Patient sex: M
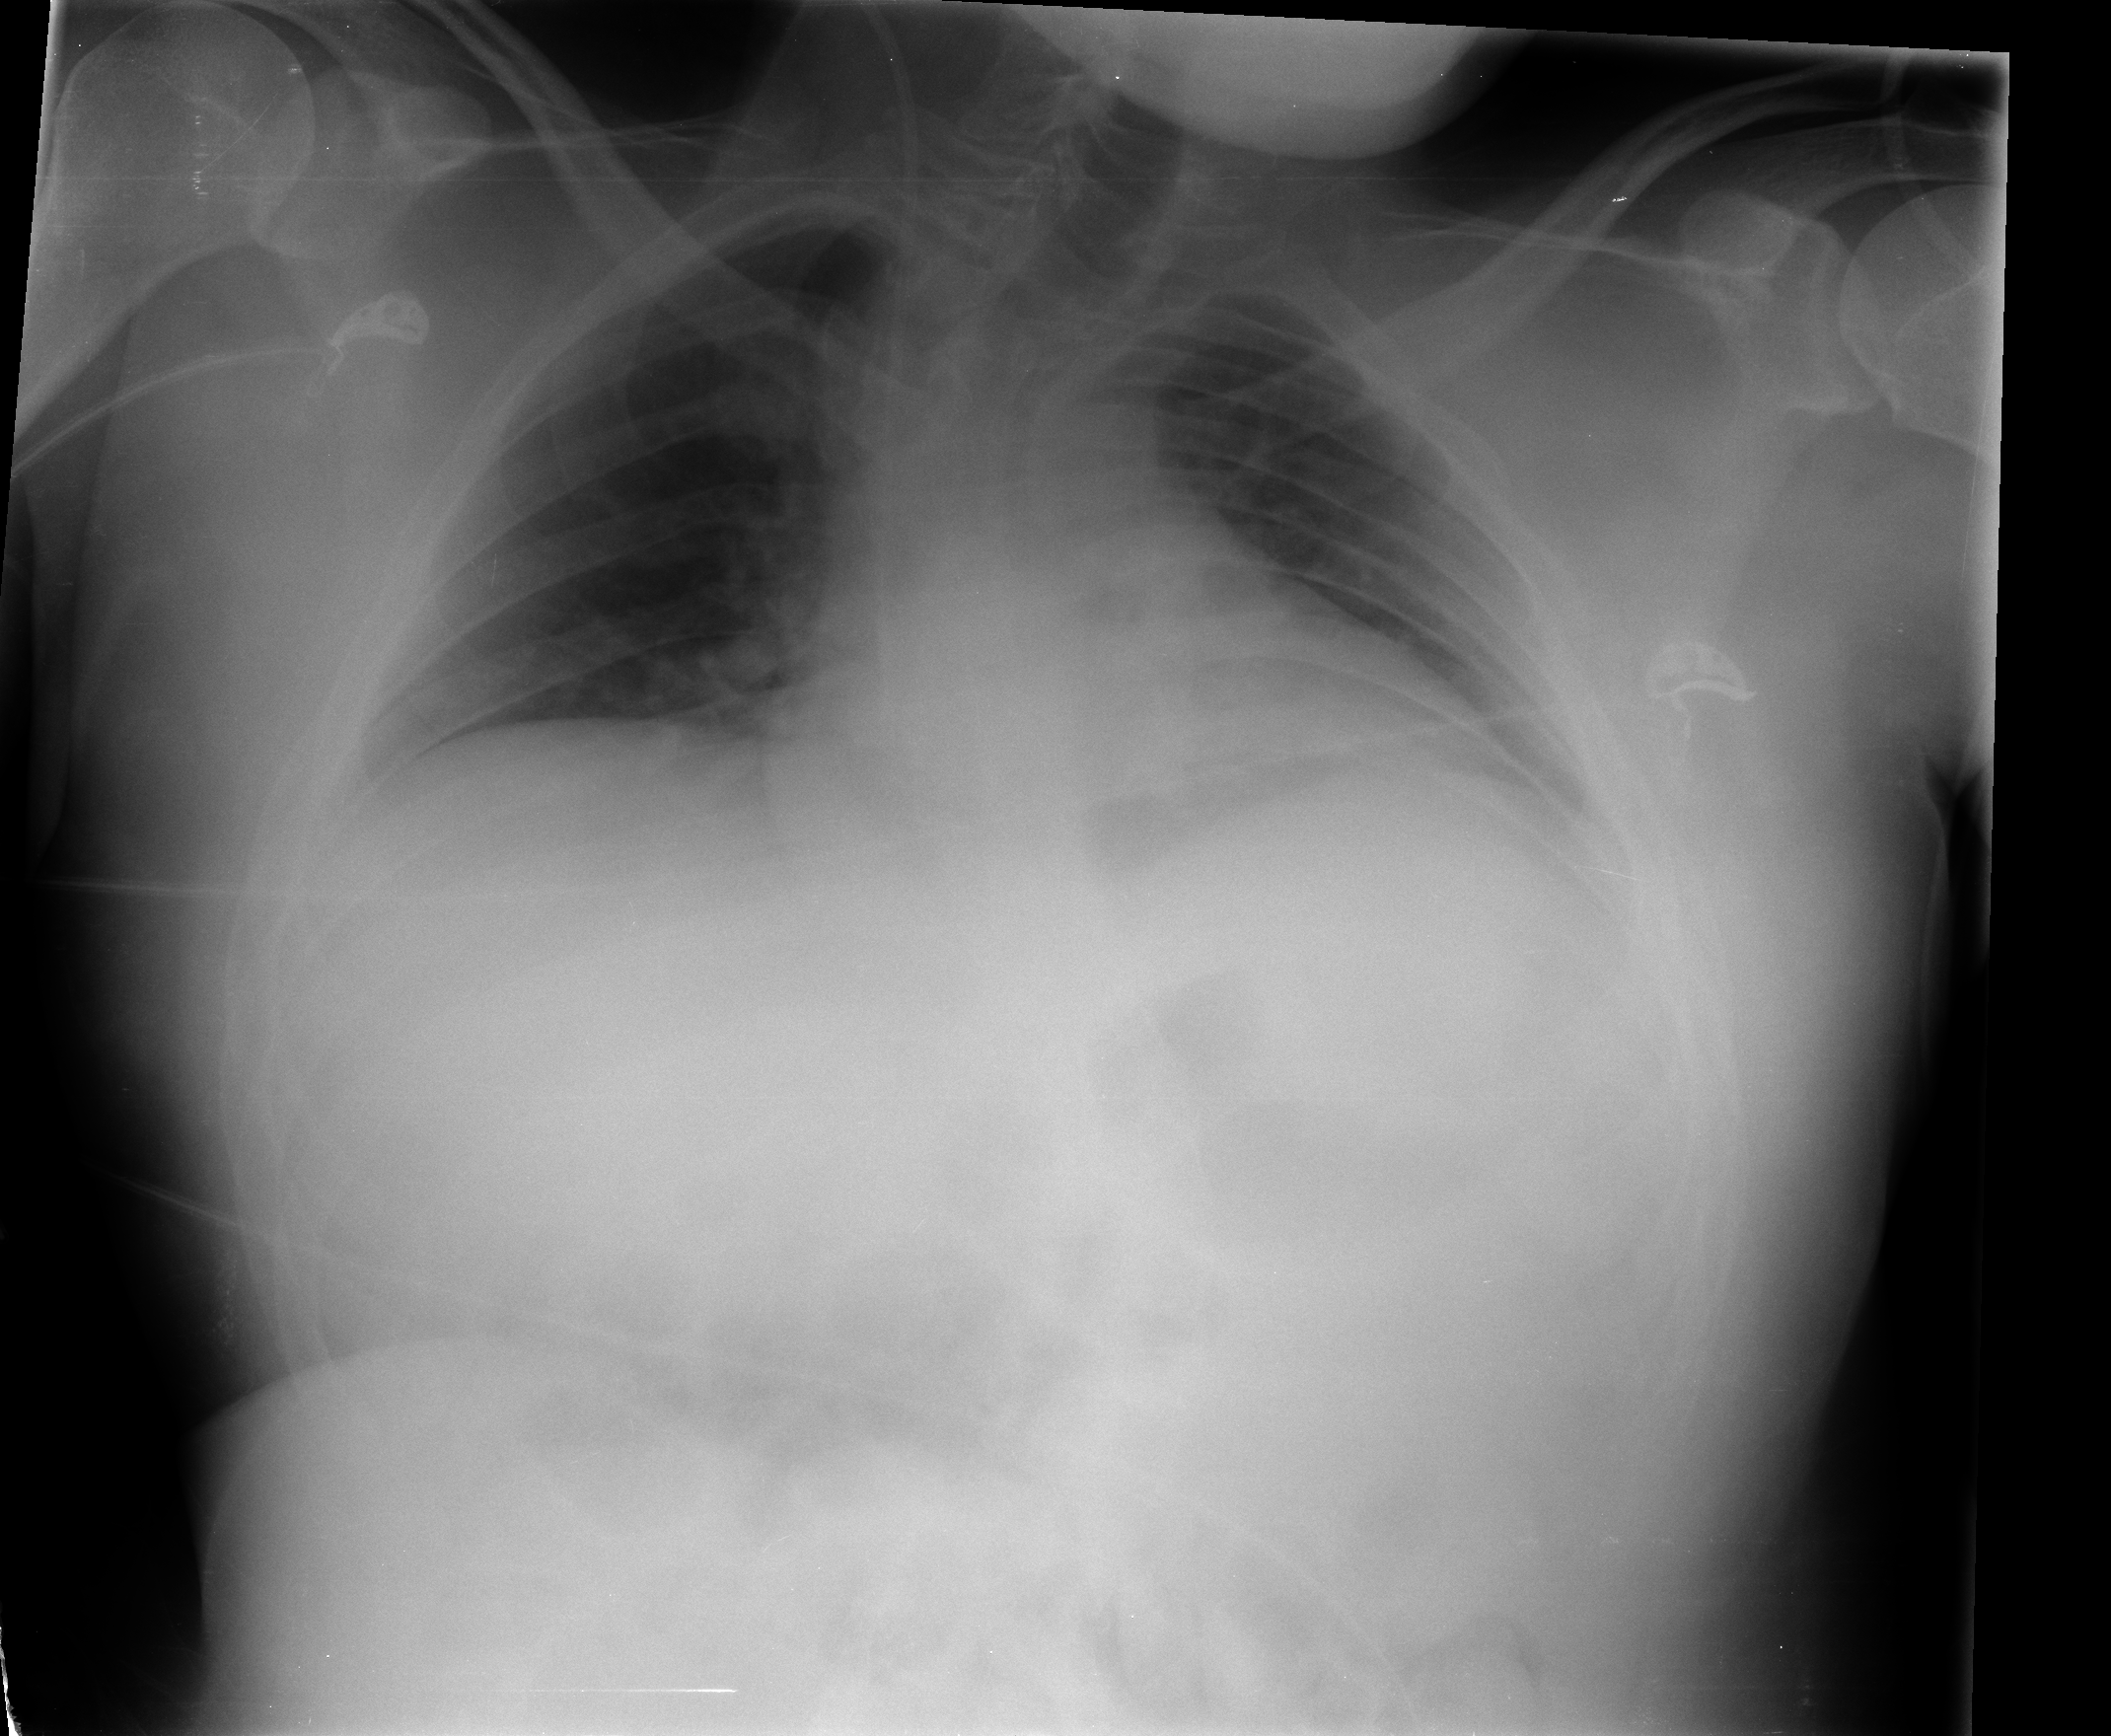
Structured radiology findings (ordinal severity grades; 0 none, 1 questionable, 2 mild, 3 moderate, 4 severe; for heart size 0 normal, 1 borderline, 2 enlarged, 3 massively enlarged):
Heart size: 0
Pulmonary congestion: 0
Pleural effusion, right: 0
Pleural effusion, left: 2
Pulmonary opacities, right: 0
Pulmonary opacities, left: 0
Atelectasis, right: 0
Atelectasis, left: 0